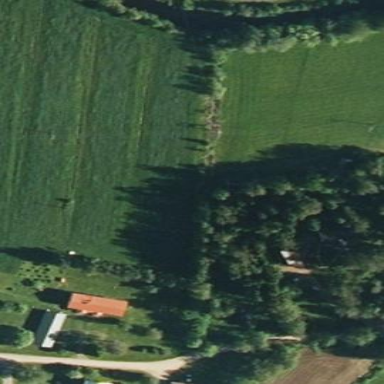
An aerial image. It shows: Farmyard area.